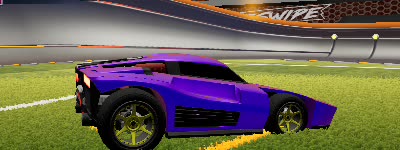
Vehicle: breakout